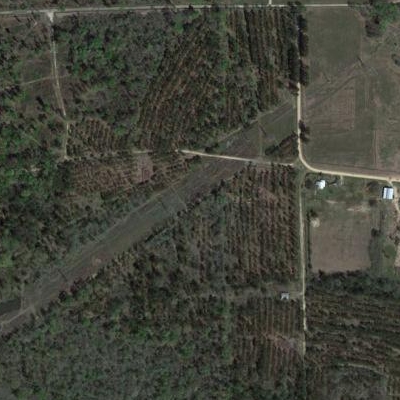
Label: Forest